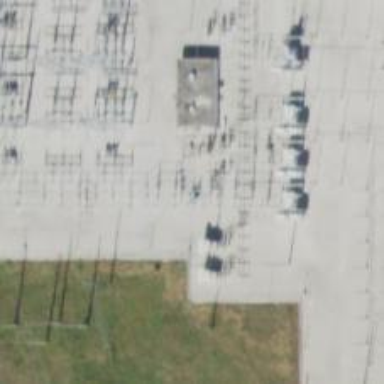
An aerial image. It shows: Switch used for power control.